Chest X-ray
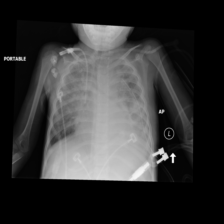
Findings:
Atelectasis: negative
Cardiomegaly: negative
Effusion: negative
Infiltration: positive
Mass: negative
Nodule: negative
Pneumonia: negative
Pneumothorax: negative
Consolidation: negative
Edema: negative
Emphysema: negative
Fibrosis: negative
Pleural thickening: negative
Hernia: negative